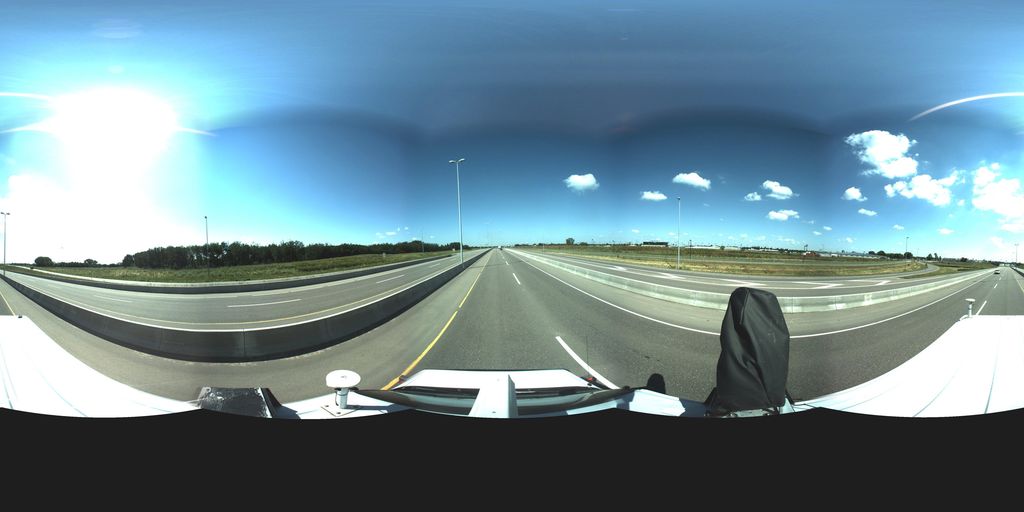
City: saskatoon